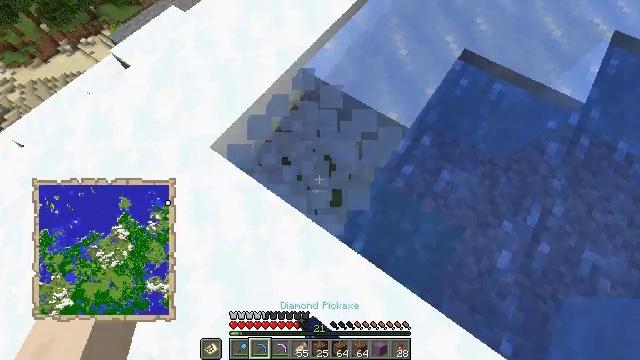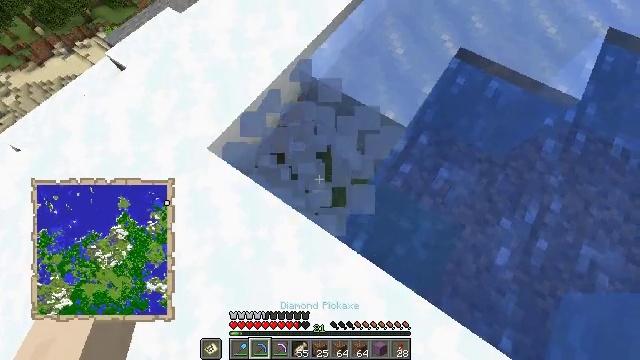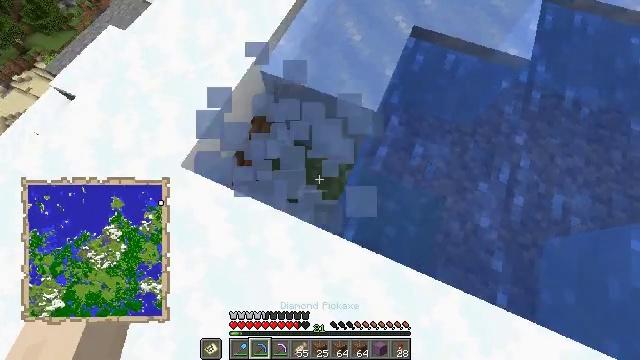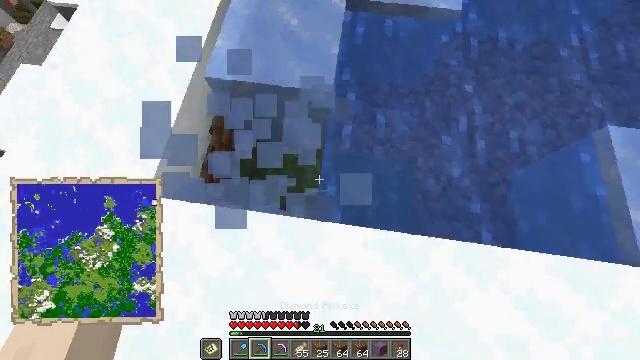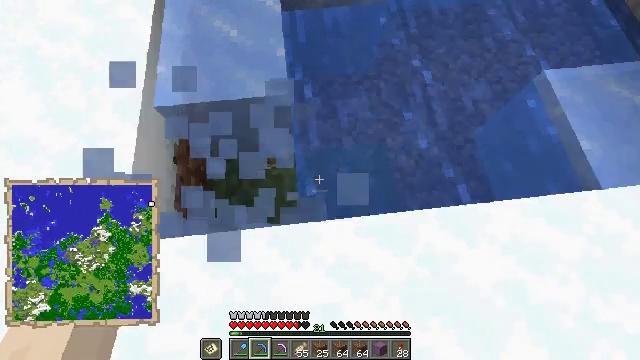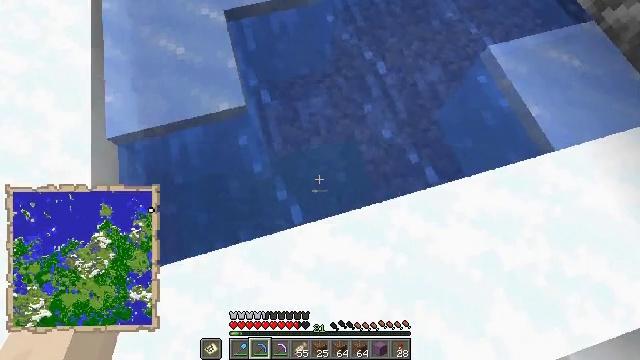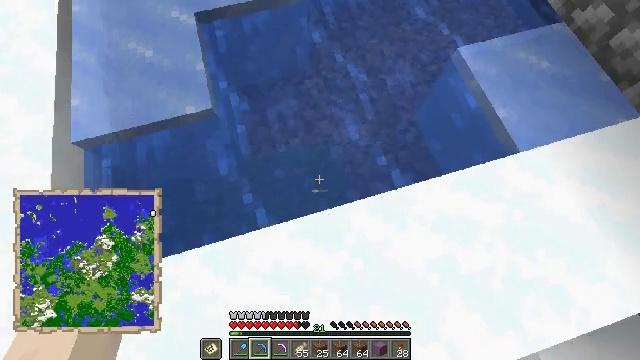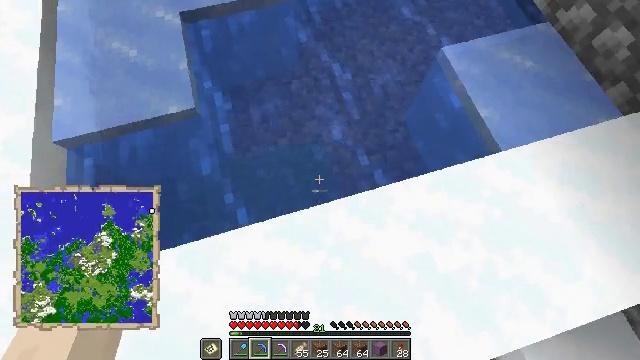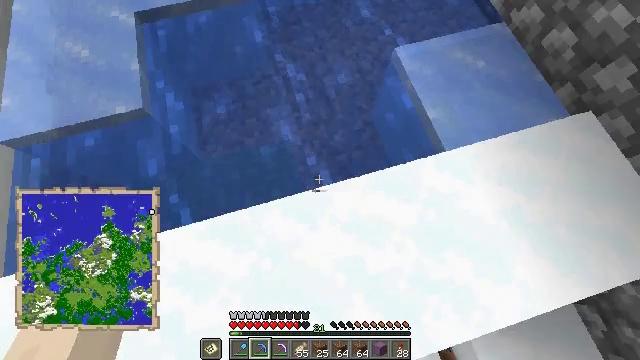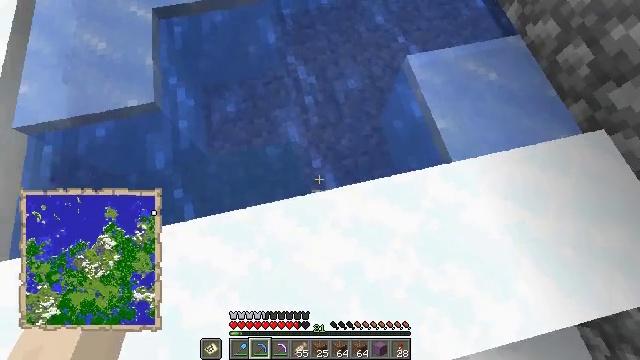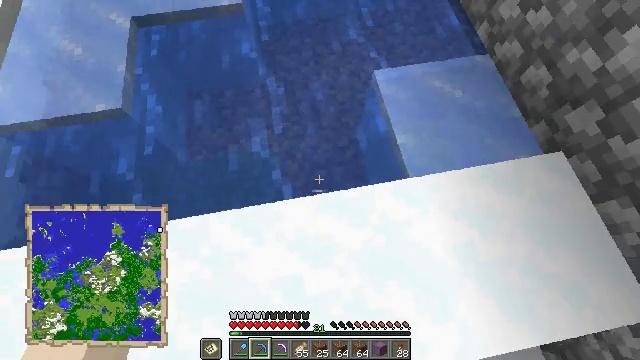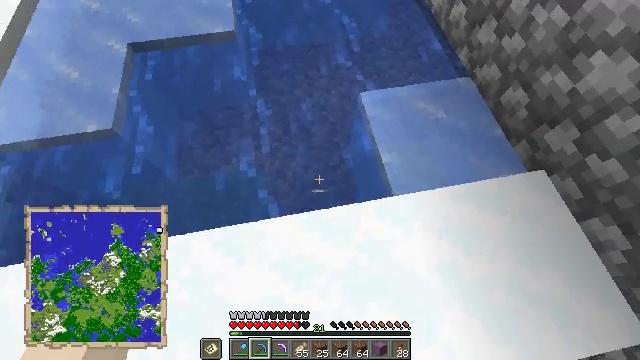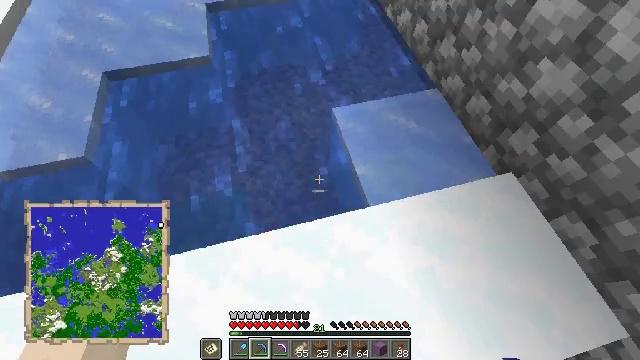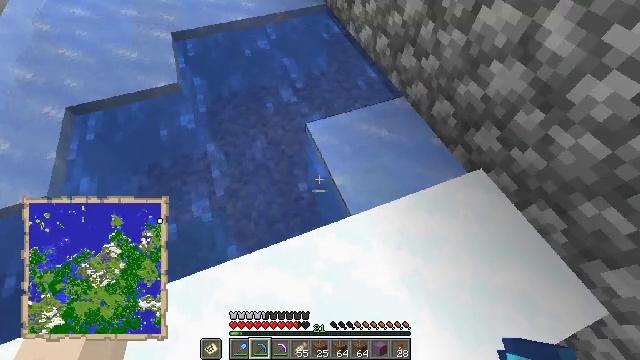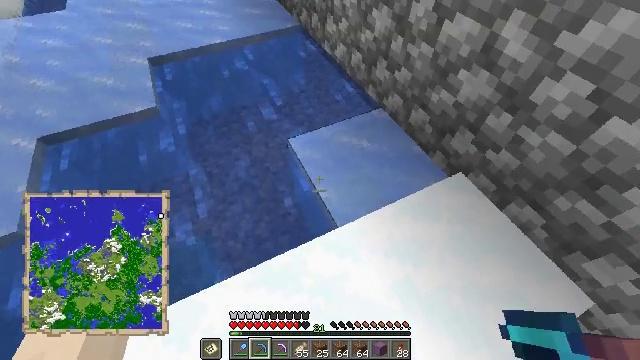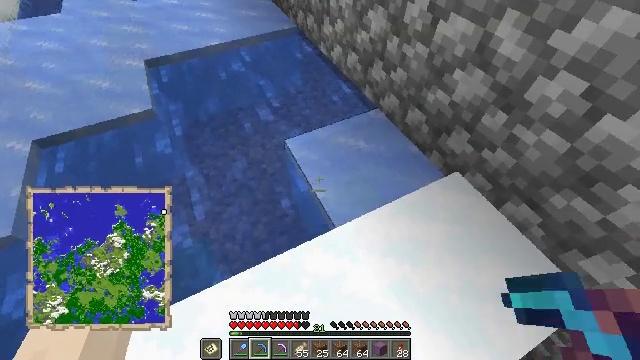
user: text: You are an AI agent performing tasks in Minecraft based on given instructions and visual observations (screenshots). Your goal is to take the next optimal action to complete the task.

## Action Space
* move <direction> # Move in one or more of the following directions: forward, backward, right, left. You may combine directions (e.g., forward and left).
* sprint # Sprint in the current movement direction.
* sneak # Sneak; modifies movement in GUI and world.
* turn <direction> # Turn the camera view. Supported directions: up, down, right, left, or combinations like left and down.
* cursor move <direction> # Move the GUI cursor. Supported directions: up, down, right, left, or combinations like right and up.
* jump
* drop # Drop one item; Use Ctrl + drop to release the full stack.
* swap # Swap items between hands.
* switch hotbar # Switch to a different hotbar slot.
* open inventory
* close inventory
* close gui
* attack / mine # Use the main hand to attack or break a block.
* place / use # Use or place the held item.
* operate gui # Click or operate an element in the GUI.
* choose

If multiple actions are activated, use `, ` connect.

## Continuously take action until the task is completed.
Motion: motion action
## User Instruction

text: Gather ice for building or crafting.
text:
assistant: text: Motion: no_op
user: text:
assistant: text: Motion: turn right
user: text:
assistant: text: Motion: turn right and down
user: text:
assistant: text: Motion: move right, turn right
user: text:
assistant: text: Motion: move right, turn right
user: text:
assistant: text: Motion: move right
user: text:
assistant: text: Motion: move right
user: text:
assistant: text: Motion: move right
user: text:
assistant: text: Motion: move right, turn left
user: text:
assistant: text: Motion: move right, turn left and up
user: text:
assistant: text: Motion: turn up
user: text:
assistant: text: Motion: turn right and up
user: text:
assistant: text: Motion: turn right and up
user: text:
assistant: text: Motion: turn right and up
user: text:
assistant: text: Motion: no_op
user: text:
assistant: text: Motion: attack / mine
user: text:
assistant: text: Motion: attack / mine
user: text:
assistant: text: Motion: attack / mine
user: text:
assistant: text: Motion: turn left and up
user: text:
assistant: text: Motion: turn left and up
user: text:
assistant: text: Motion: no_op